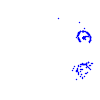
Particle: kaon